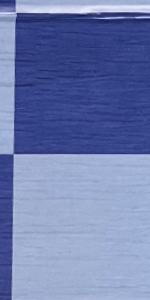
Label: Empty